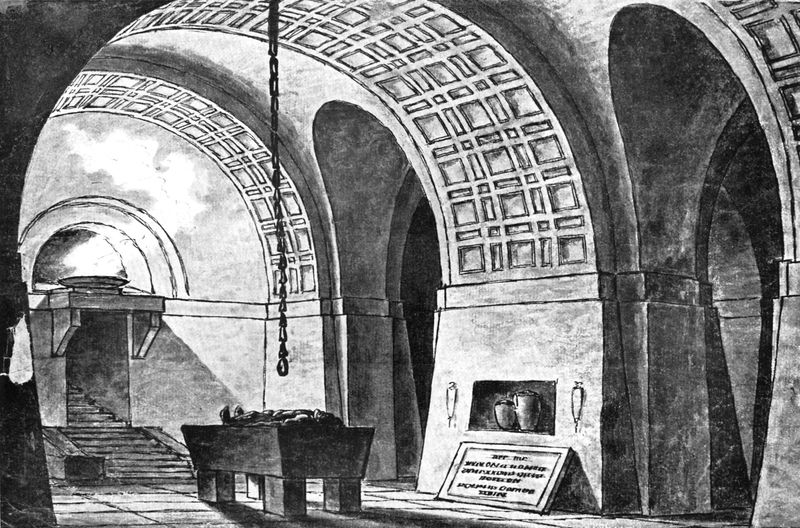
Titel: Entwurf einer Gruft
Künstler: Friedrich Gilly
Schlagwörter: dunkel, feuer, gemälde, weiß, grau, hell, licht, schwarz, zeichnung, leiche, tod, tot, toter, bild, krug, schrift, bogen, kette, schattierung, treppe, tafel, stufen, halle, nische, schild, gewölbe, schwarzweiß, gruft, sarg, krüge, grab, kassettendecke, tonnengewölbe, schrifttafel, teppe, urnen, barre, aufgebarrt, treppt